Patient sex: F
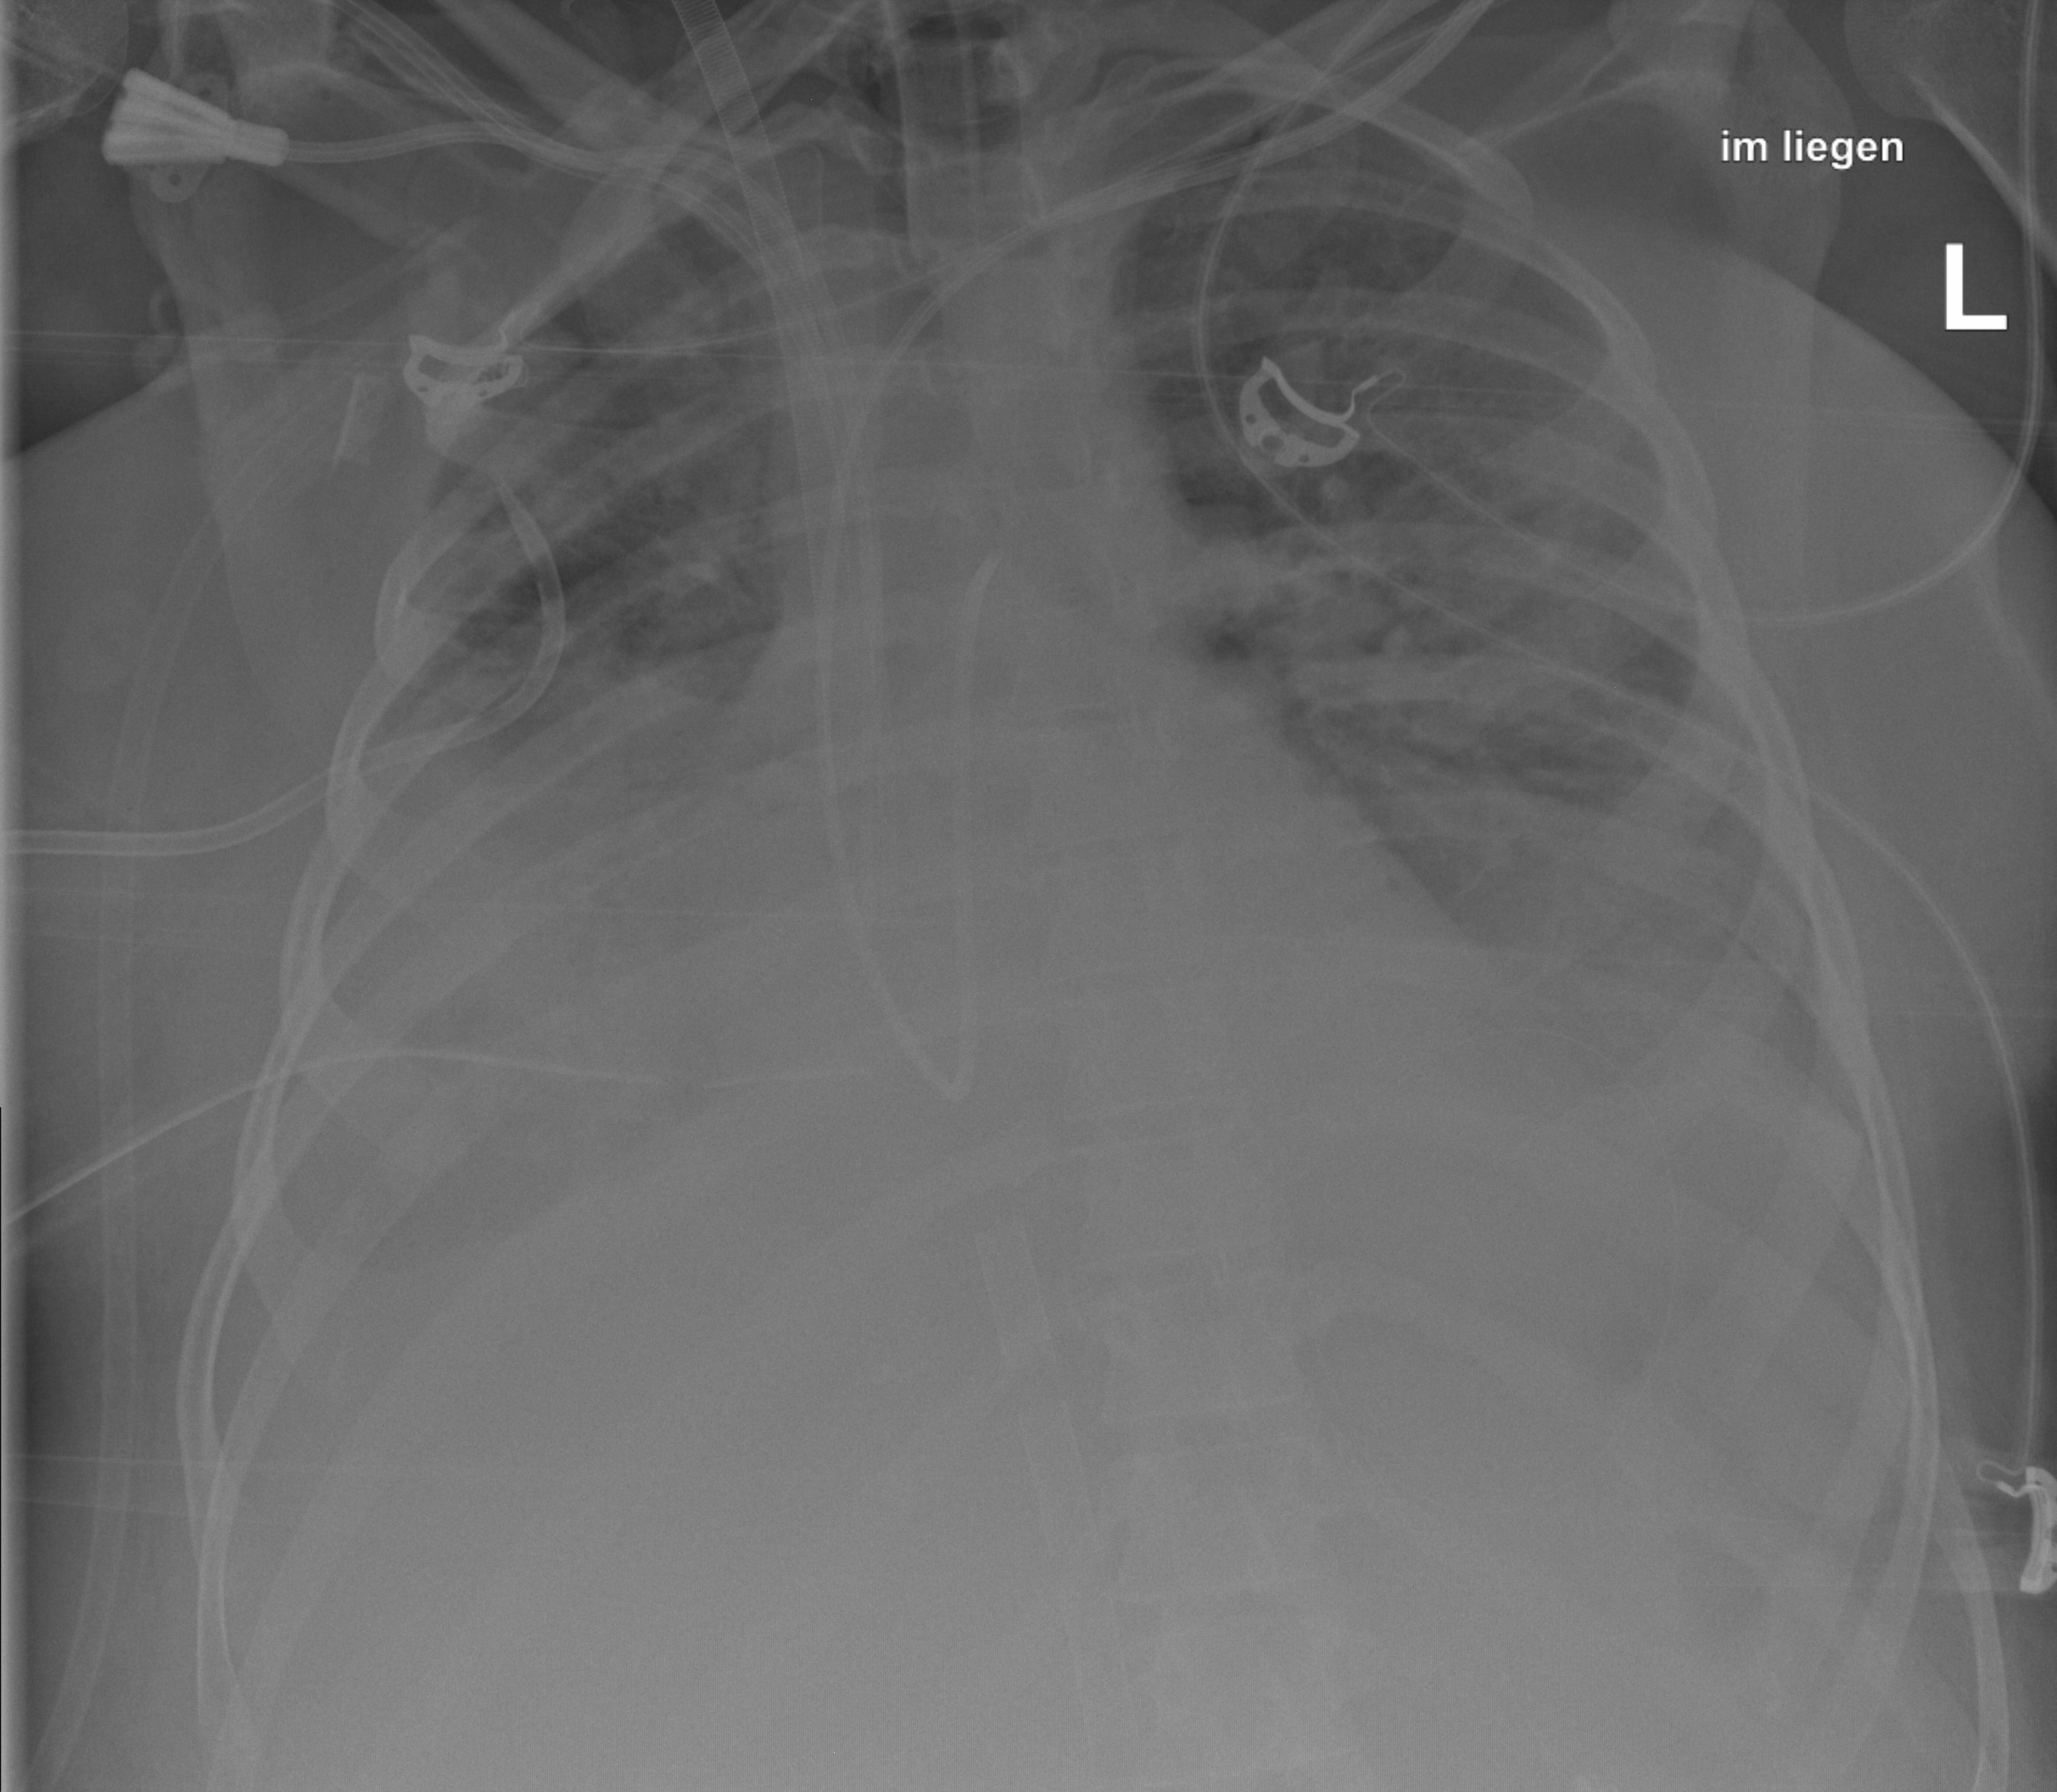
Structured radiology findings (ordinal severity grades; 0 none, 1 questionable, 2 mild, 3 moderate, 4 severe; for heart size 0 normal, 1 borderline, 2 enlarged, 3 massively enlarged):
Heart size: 0
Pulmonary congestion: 2
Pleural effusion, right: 3
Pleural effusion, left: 3
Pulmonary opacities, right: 2
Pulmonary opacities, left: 2
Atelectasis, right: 3
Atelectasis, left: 3